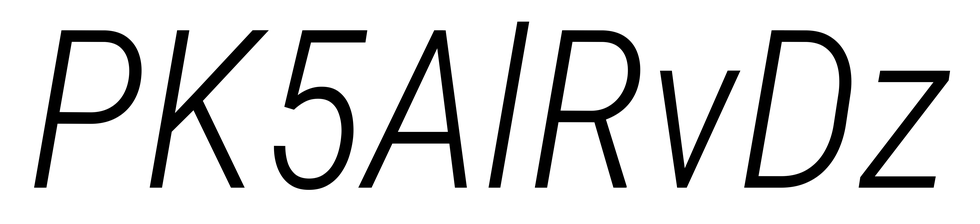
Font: Roboto-Italic_Condensed_Light_Italic